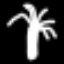
Label: palm tree